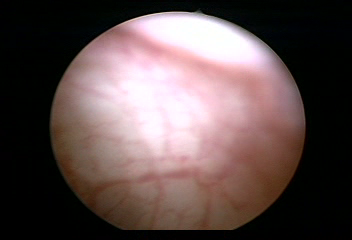
Modality: WLC
Class: Normal mucosa
Bladder cancer association: No